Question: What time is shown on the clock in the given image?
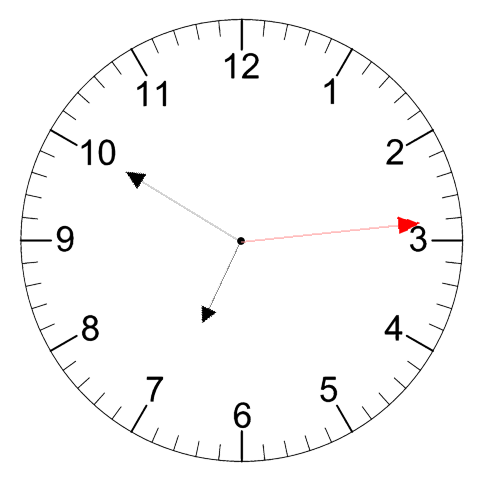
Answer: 06:50:14